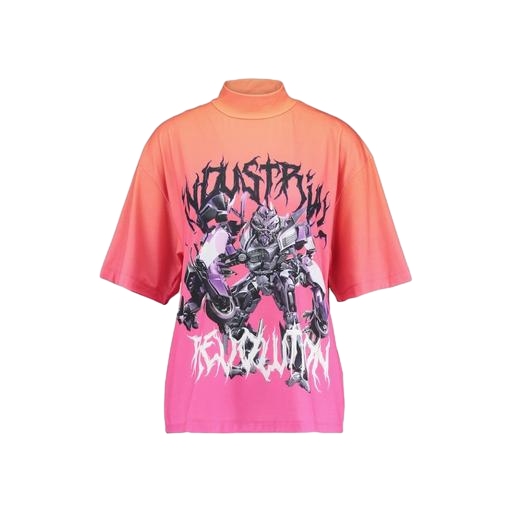
multicolor punk t-shirt, multicolor high neck t-shirt, multicolor effect t-shirt, white background